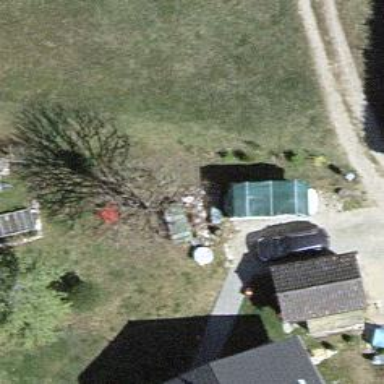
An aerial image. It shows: Broadleaved tree in natural setting.